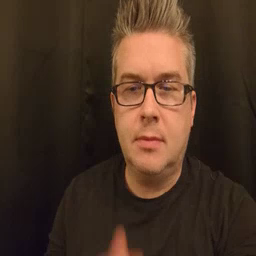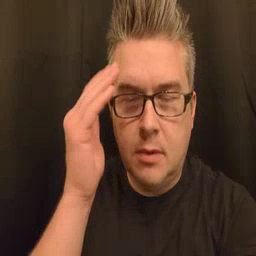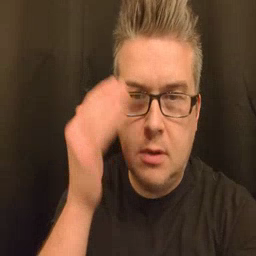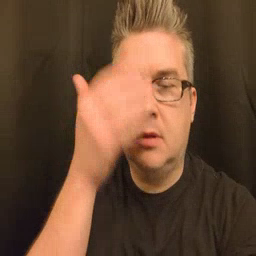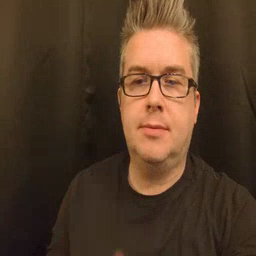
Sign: sleepy